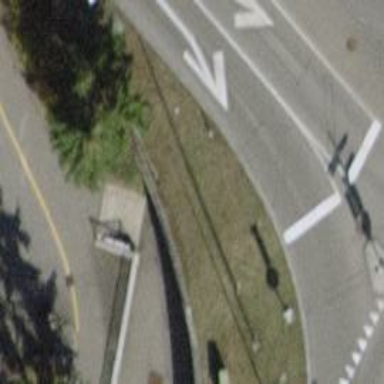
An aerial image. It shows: Tunnel path with asphalt surface.